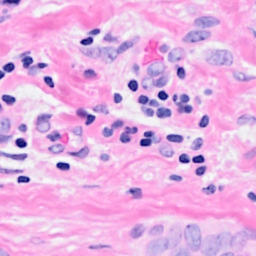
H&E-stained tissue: Breast